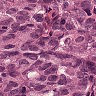
Metastatic tissue present: yes